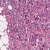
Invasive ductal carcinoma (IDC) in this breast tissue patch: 0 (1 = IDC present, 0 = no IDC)